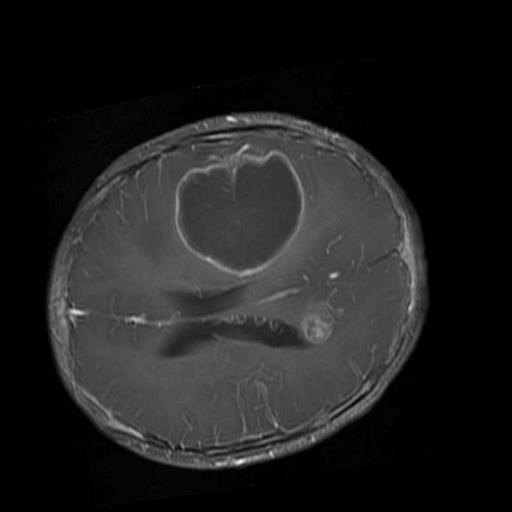
Label: brain_glioma